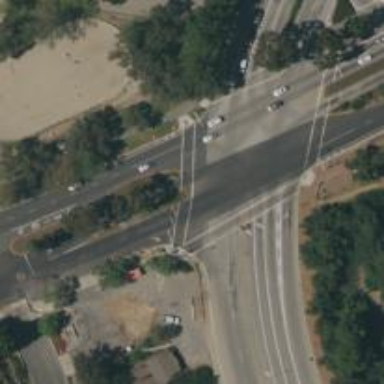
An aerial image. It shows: Primary link road with asphalt surface.